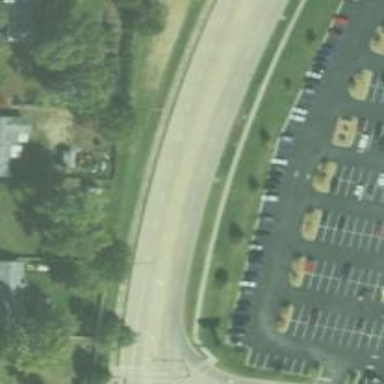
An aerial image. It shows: Secondary road.